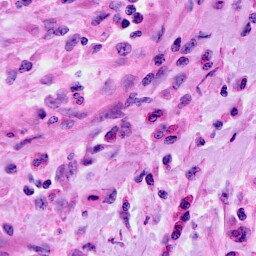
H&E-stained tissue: Cervix